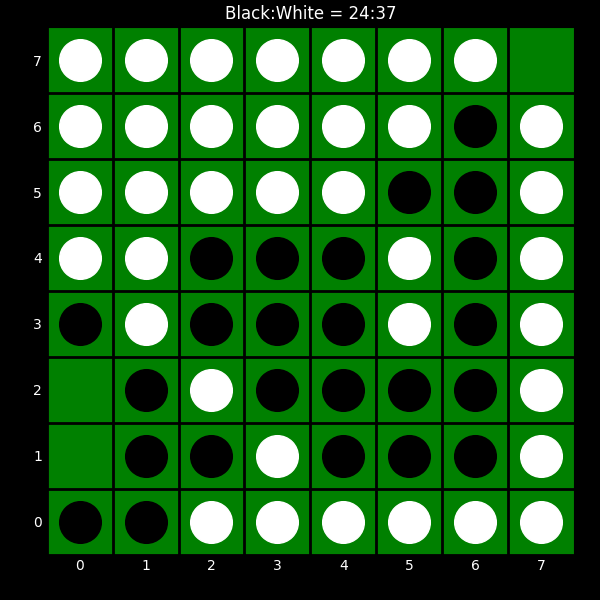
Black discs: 24
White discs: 37